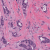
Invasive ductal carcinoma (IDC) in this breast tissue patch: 1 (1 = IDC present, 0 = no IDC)